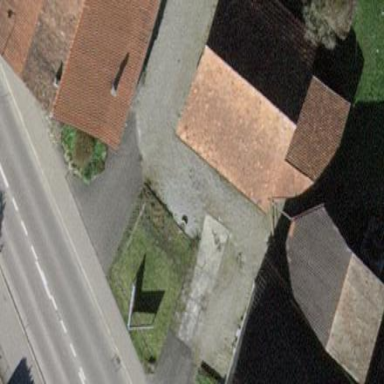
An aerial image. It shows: Shed building.